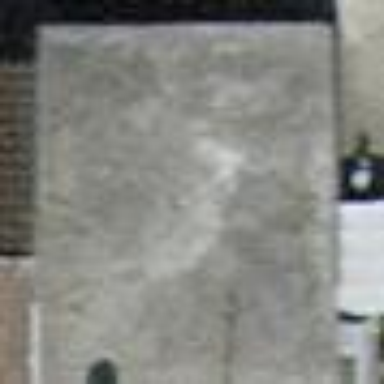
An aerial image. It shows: Garage.